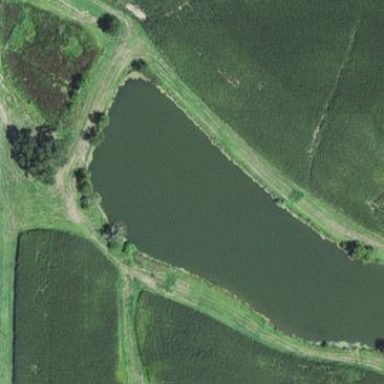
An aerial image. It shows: Serene pond surrounded by nature.